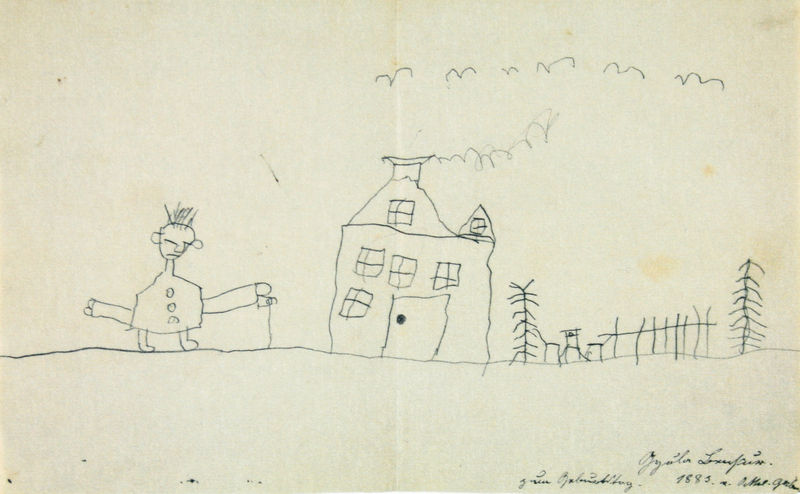
Titel: Figur und Haus
Künstler: Gyula junior Benczúr
Standort: München
Institution: Städtische Galerie im Lenbachhaus
Schlagwörter: himmel, mann, bäume, landschaft, fenster, grau, skizze, stühle, tisch, tür, zeichnung, dach, haus, zaun, arme, gesicht, mensch, vögel, rauch, haare, kind, kinder, schornstein, stock, garten, beine, schrift, papier, ansicht, idylle, spazieren, tannen, bleistift, schopf, kinderzeichnung, dadaismus, knöpfte